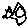
Label: bird